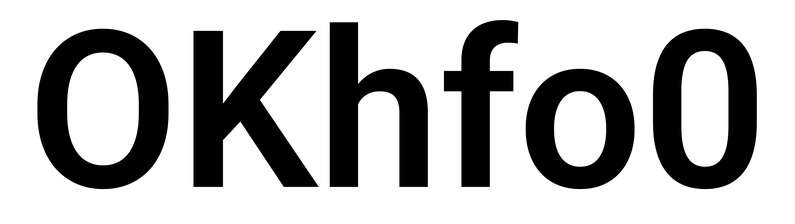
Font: Roboto_SemiBold